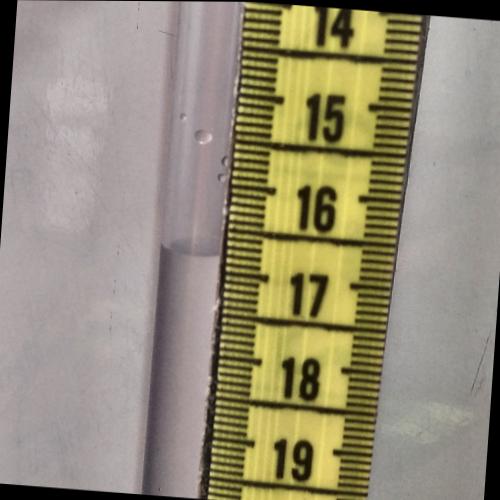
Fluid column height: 16.8 cm